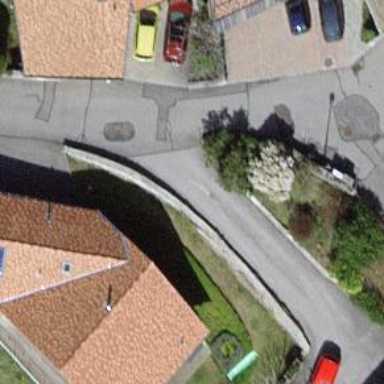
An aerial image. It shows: Driveway.